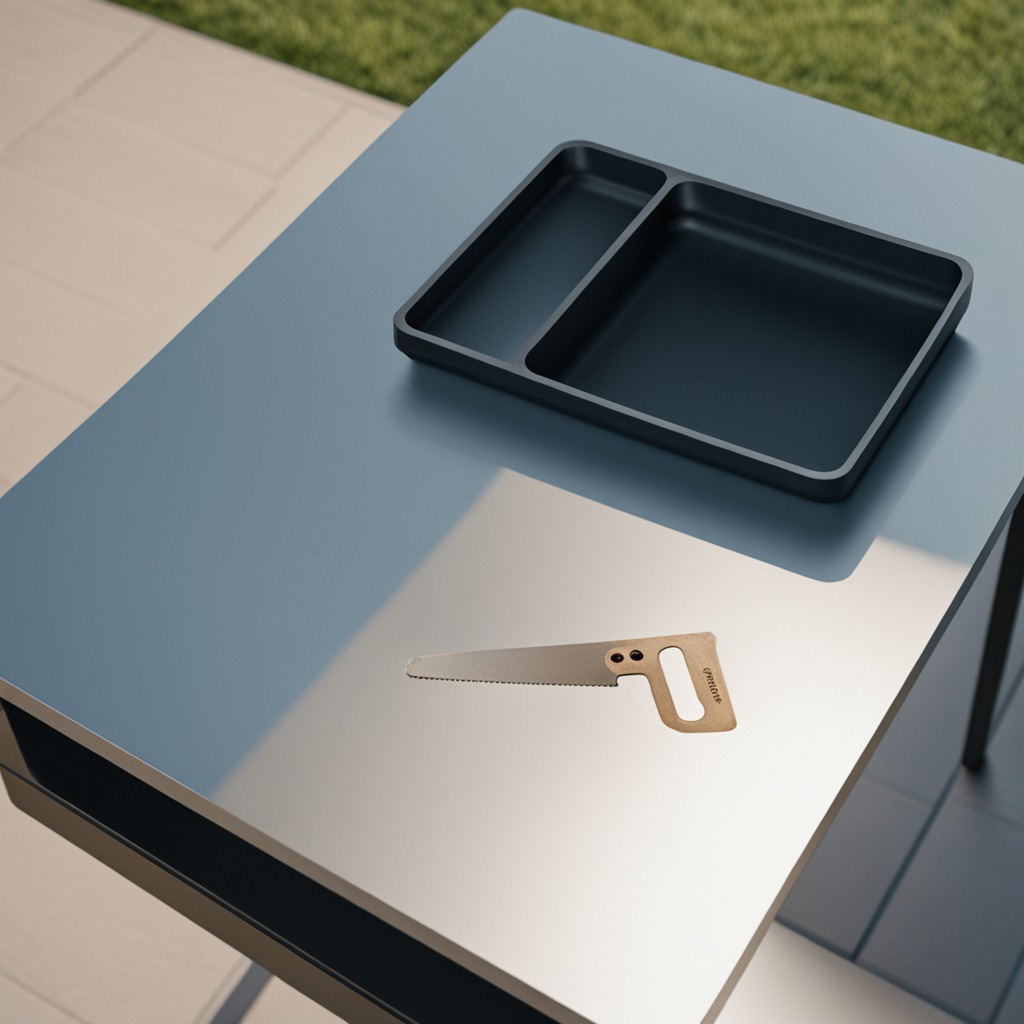
A handheld metal saw is lying on the clean utility table in a temporary outdoor tool station.